Field crop: tomato
Growth stage: 1
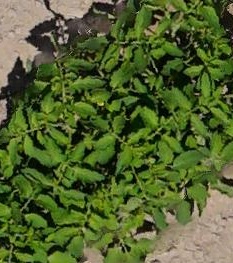
Species: tomato